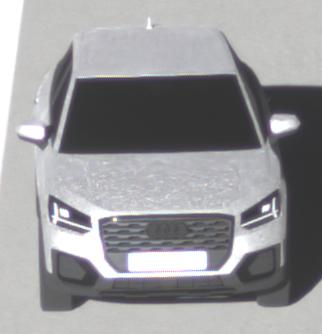
Make: Audi
Model: Q2
Model produced from: 2016
Model produced until: 2020
Doors: 5
Color: white
Road condition: wet road
Daytime: morning or afternoon
Contrast: high contrast